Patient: sex M, age 71
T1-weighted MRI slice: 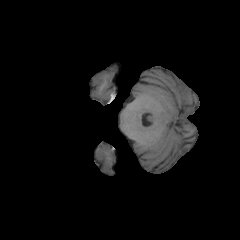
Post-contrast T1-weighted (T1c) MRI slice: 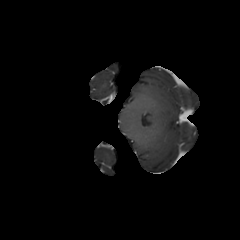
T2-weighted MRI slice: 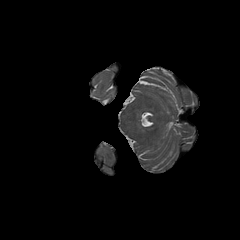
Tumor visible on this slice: no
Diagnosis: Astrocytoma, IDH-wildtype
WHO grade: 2